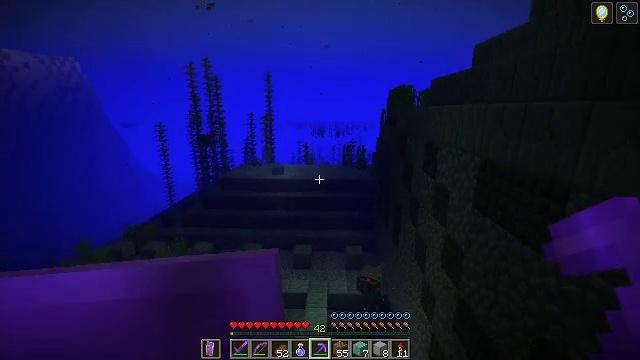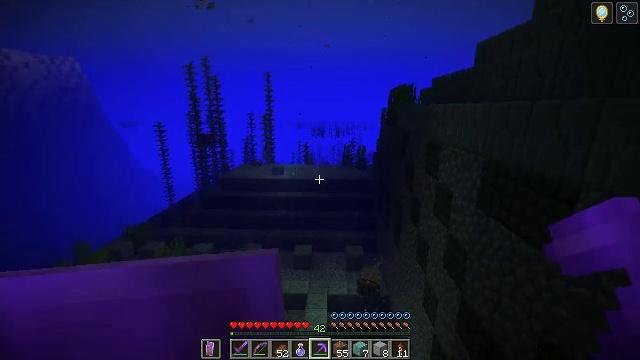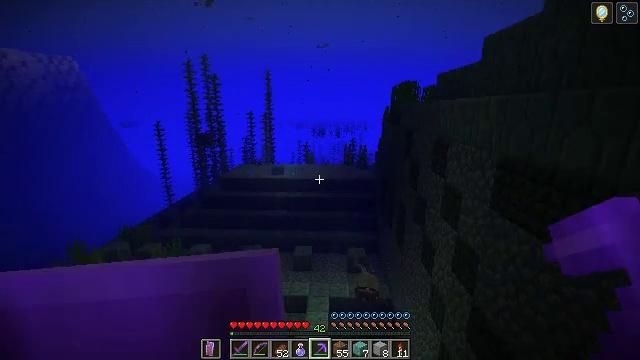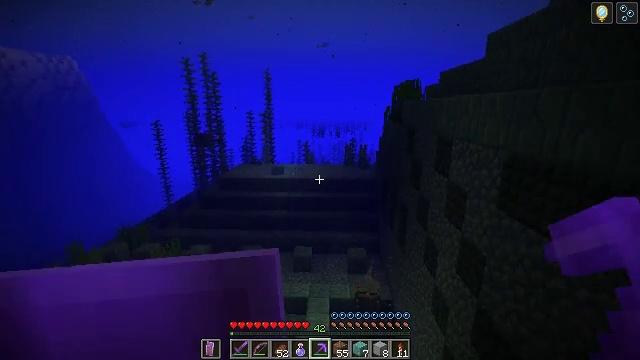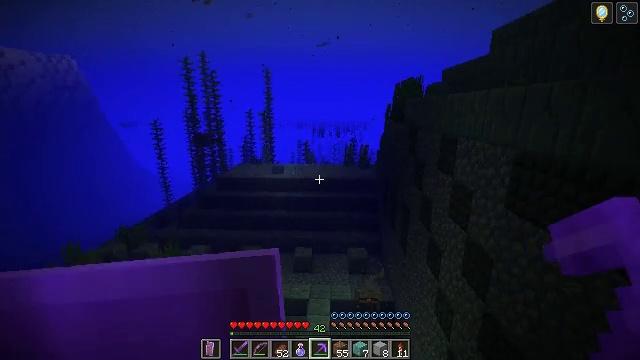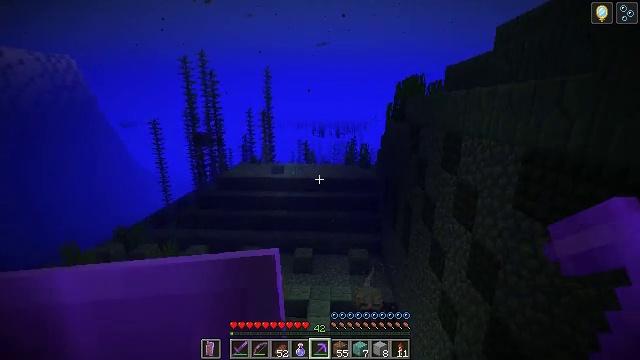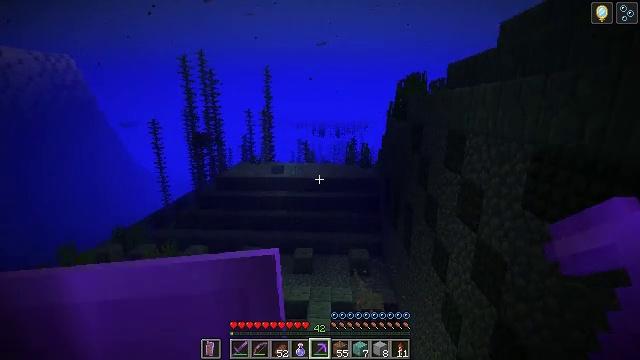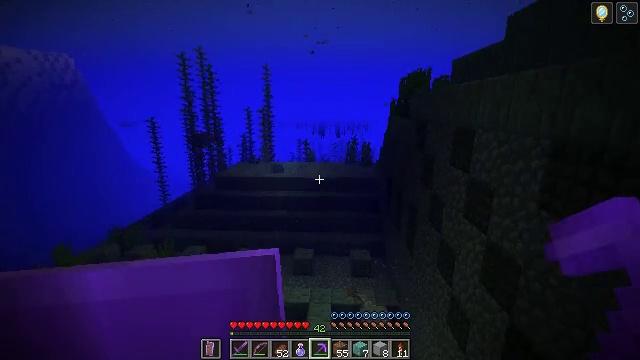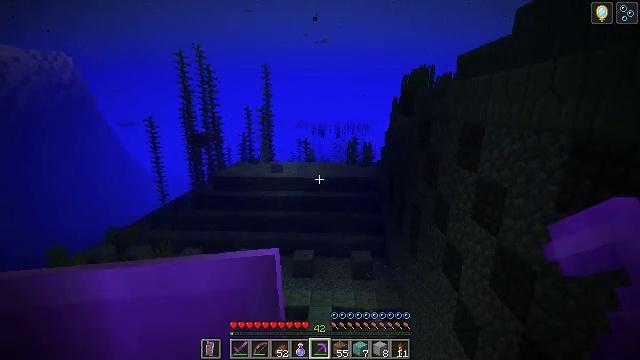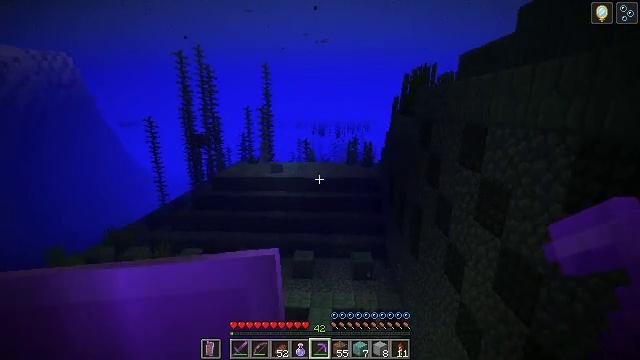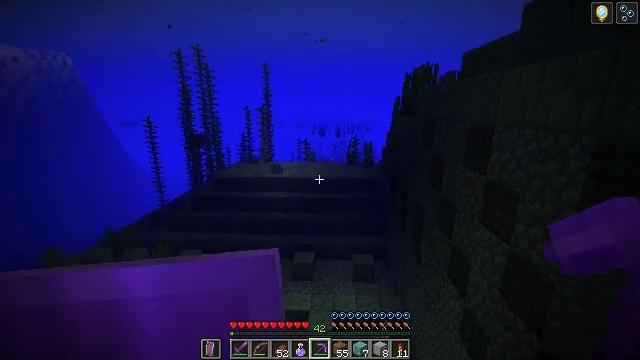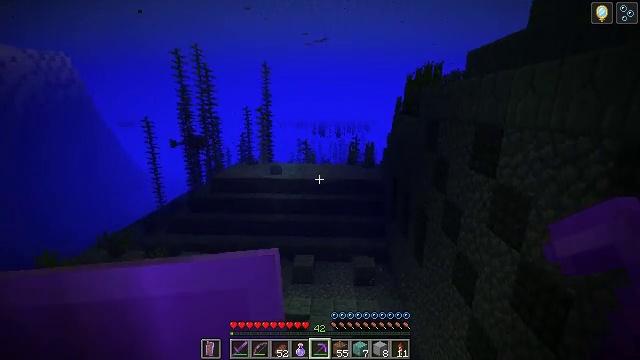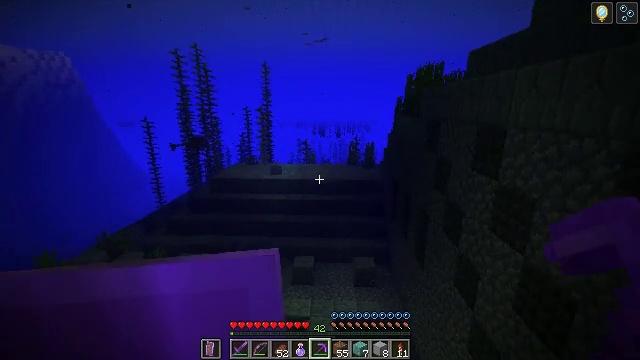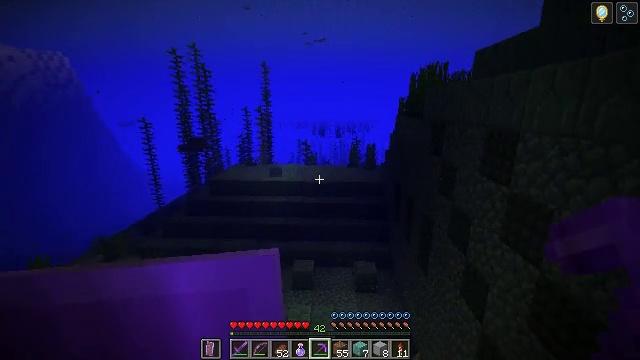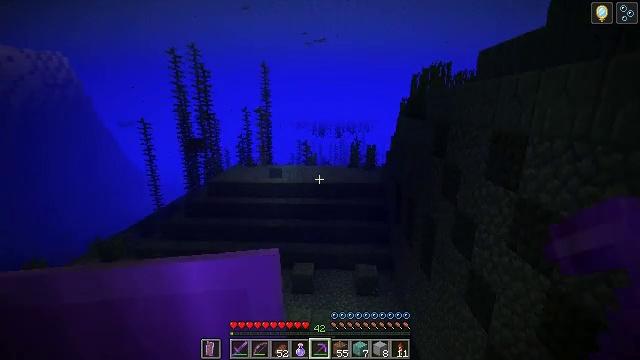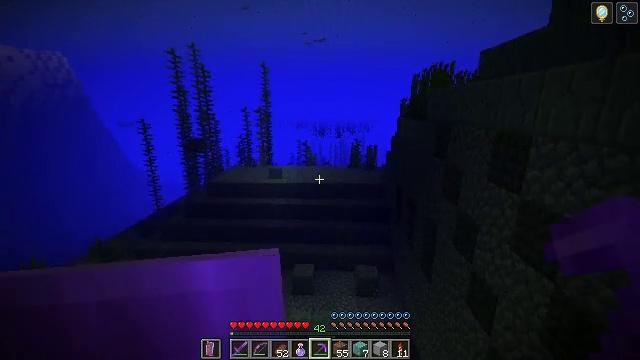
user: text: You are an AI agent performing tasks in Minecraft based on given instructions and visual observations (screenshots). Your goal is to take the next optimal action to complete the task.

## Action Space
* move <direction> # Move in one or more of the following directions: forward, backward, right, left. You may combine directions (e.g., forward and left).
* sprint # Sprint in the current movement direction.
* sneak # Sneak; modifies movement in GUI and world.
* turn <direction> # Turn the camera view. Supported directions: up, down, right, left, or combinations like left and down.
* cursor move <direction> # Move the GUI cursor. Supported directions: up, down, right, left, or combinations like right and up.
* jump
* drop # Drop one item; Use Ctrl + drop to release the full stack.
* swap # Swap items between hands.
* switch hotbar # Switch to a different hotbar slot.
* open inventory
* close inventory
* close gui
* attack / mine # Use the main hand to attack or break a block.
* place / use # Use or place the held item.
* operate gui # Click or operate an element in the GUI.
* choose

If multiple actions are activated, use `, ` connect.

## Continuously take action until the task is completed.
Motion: motion action
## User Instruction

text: Collect seagrass by hand or tool.
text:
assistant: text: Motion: move forward, sprint
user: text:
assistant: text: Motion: move forward, sprint
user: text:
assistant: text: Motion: move forward, sprint
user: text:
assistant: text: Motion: move forward, sprint
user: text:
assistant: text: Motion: move forward, sprint
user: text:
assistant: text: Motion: move forward, sprint
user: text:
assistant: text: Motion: move forward, sprint
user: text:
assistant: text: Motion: move forward, sprint, jump
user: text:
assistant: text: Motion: move forward, sprint, jump
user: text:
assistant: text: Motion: move forward, sprint, jump
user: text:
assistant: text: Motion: move forward, sprint, jump
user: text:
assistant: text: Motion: move forward, sprint, jump
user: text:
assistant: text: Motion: move forward, sprint, jump
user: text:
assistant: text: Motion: move forward, sprint, jump
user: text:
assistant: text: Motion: move forward, sprint, jump
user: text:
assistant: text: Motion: move forward, sprint, jump
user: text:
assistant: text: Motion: move forward, sprint, jump
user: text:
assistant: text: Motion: move forward, sprint, jump
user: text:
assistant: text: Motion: move forward and move left, sprint, jump
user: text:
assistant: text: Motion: move forward and move left, sprint, jump
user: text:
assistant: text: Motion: move forward and move left, sprint, jump
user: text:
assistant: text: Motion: move forward and move left, sprint, jump
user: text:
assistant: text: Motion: move forward and move left, sprint, turn right, jump
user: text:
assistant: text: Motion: move forward and move left, sprint, turn right and up, jump
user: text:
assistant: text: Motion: move forward and move left, sprint, turn right, jump
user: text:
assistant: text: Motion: move forward and move left, sprint, turn right, jump
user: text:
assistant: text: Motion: move forward and move left, sprint, turn right, jump
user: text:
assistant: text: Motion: move forward and move left, sprint, turn right, jump
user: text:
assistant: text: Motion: move forward and move left, sprint, turn right, jump
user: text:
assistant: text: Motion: move forward and move left, sprint, jump